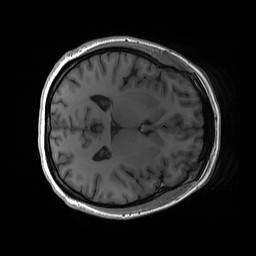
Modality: T1w
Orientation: axial